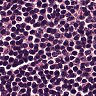
Metastatic tissue present: no